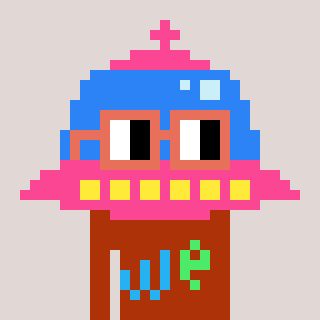
a pixel art character with square orange glasses, a ufo-shaped head and a hotbrown-colored body on a warm background